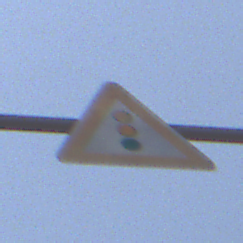
Verkehrszeichen: Lichtzeichenanlage
Umgebung: Outdoor, Nature
Tageszeit: Midday
Wetter: PartlyCloudy
Licht: Natural
Jahreszeit: NotSpecified
Kontrast: HighContrast